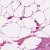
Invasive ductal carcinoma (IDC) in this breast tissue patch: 0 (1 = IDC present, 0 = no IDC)